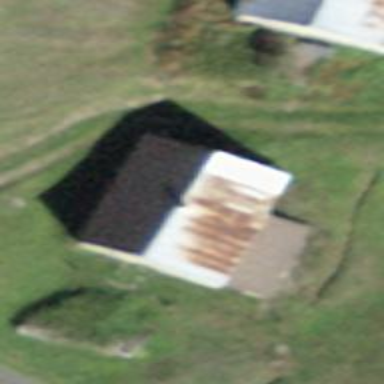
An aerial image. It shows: Gabled roof on farm auxiliary building.